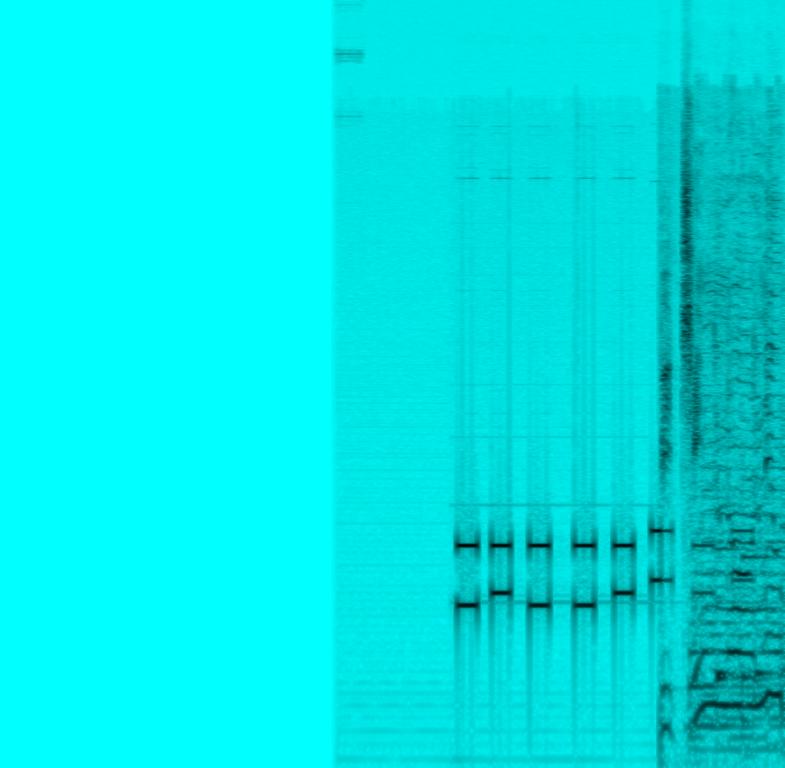
A male singer sings this spirited melody. The song is medium tempo with guitar accompaniment, telephone beep tones, steady bass line, keyboard harmony and steady drumming rhythm. The song is spirited and emotional. The song has poor audio quality.